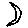
Label: moon